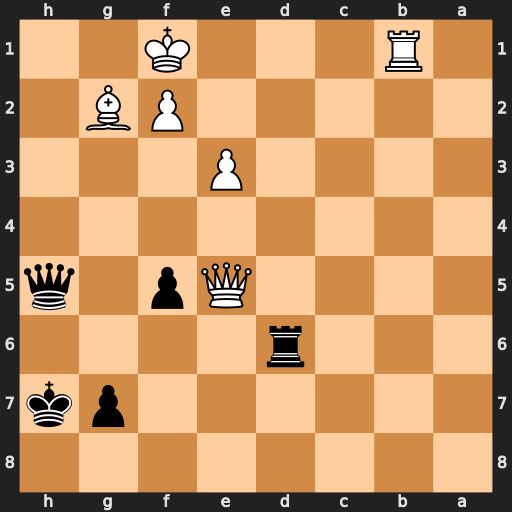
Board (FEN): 8/6pk/3r4/4Qp1q/8/4P3/5PB1/1R3K2
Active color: b
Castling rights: -
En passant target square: -
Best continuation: Rd1+ Rxd1 Qxd1#